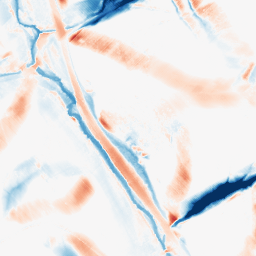
Category: morphological
Decomposition family: morphological_diamond
Decomposition parameters: operation: average
radius: 20
Upsampling method: sinc_blackman
Upsampling parameters: scale: 2
kernel_size: 8
Upsampling scale: 2